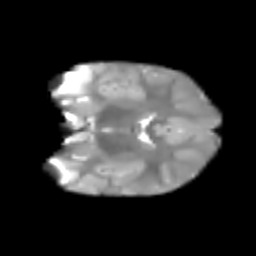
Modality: T2w
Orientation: coronal
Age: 6
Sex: male
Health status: healthy